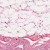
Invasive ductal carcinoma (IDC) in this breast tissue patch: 0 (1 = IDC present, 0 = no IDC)